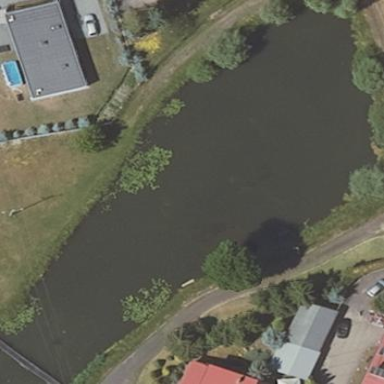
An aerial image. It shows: Serene pond surrounded by nature.